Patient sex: M
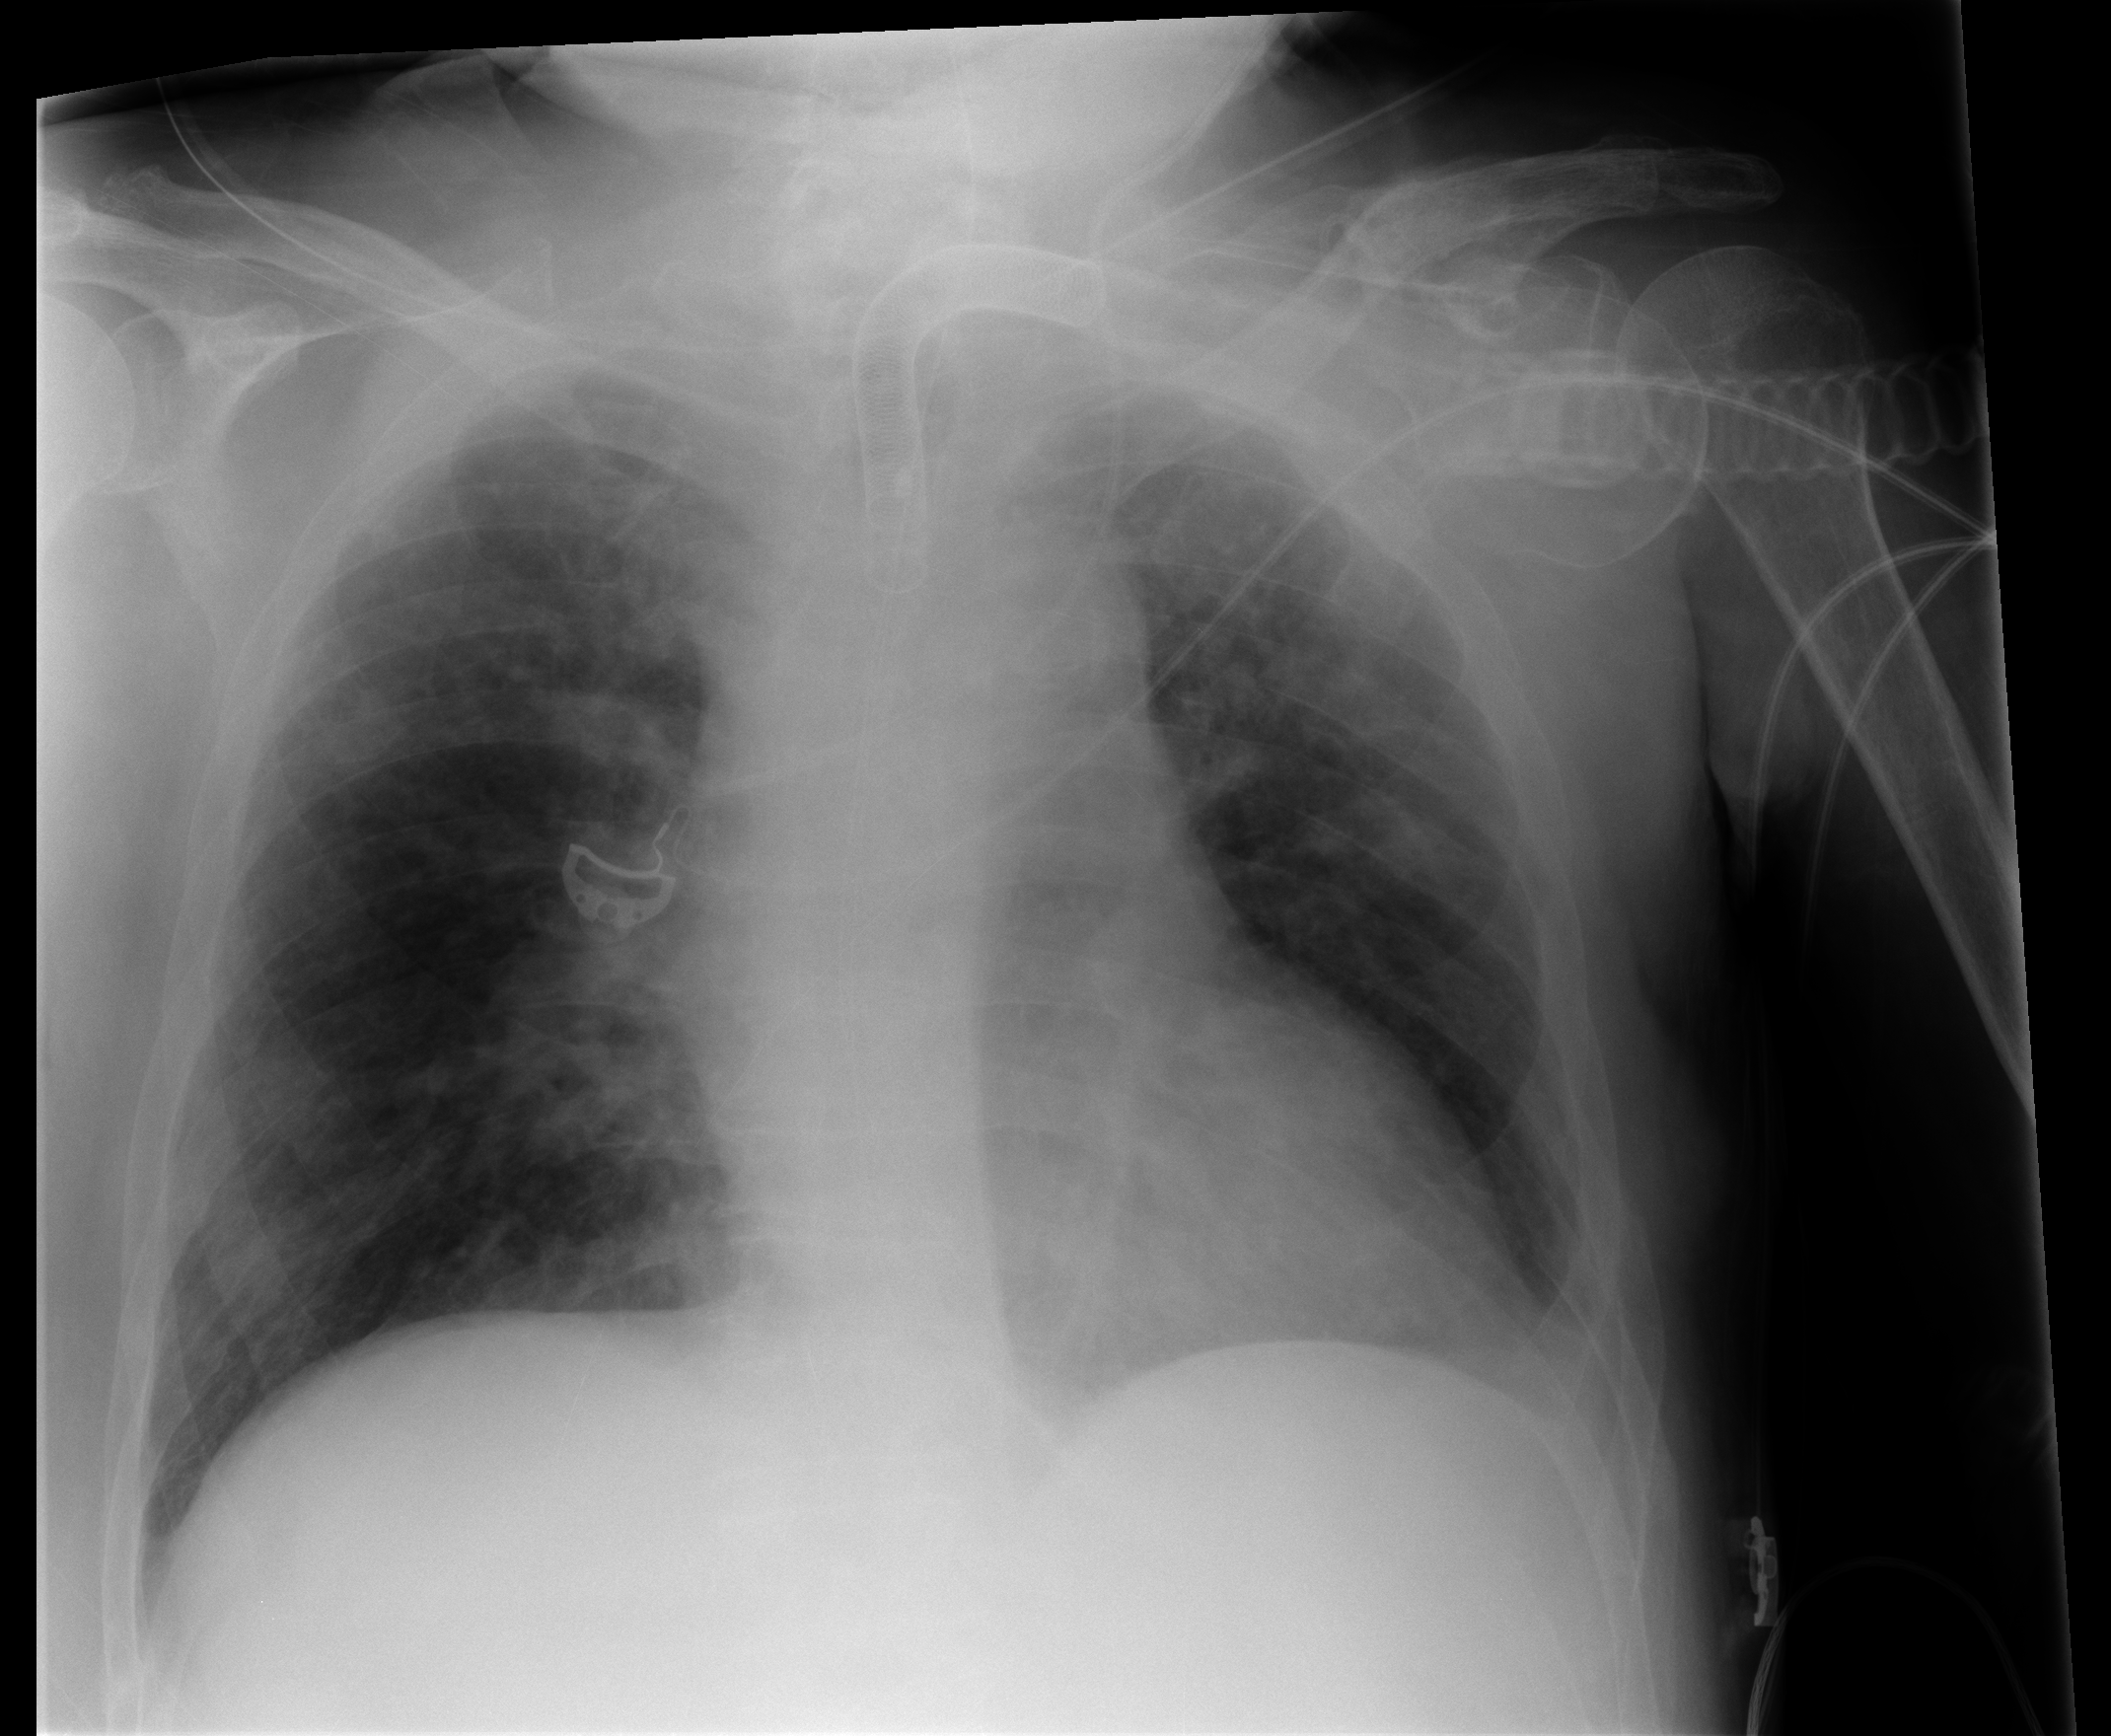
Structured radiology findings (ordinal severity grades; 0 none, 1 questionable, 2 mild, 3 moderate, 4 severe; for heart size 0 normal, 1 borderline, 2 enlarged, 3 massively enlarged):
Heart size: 2
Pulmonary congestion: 2
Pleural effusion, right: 0
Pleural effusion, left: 1
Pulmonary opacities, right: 2
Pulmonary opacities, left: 2
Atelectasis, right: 0
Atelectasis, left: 2